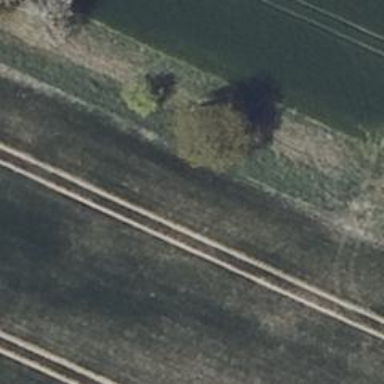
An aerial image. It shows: Deciduous tree with broadleaved leaves.